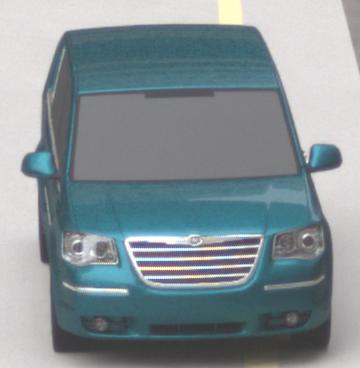
Make: Chrysler
Model: Grand Voyager 3.8
Detailed model: Grand Voyager
Model produced from: 2008/03
Model produced until: 2010/12
Doors: 5
Color: blue
Road condition: dry road
Daytime: midday
Contrast: low contrast